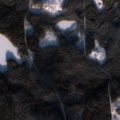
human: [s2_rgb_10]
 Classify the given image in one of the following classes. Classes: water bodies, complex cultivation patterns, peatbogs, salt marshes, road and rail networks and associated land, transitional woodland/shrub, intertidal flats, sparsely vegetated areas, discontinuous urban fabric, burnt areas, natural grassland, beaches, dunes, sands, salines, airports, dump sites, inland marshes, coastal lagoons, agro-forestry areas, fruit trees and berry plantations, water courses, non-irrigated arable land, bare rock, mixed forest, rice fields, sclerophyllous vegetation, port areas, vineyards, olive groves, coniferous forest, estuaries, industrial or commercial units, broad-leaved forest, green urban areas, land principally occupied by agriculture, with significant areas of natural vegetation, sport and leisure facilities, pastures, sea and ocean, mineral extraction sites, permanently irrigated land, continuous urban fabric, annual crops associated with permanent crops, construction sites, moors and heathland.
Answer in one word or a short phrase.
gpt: coniferous forest